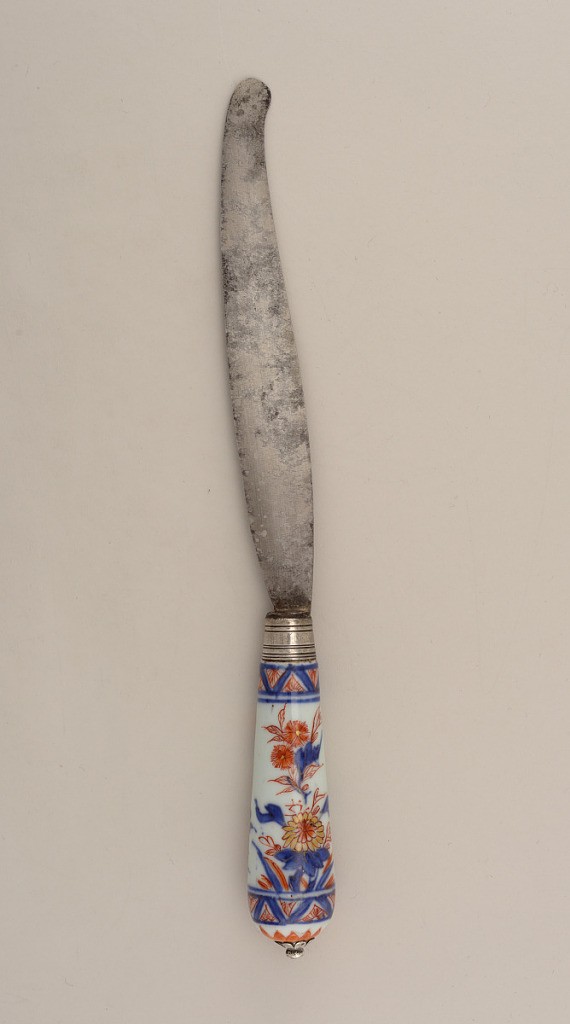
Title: Knife with Porcelain Handle
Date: Handle, Kangxi, 1622–1722; blade, ca. 1710
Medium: Imari porcelain; silver, steel
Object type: knife
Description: Sabre-shaped blade, silver ferrule with horizontal bands. Tapering porcelain handle, floral decoration in blue (underglaze), red and gold on a white ground. Silver button cap at the top of the handle.